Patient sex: M
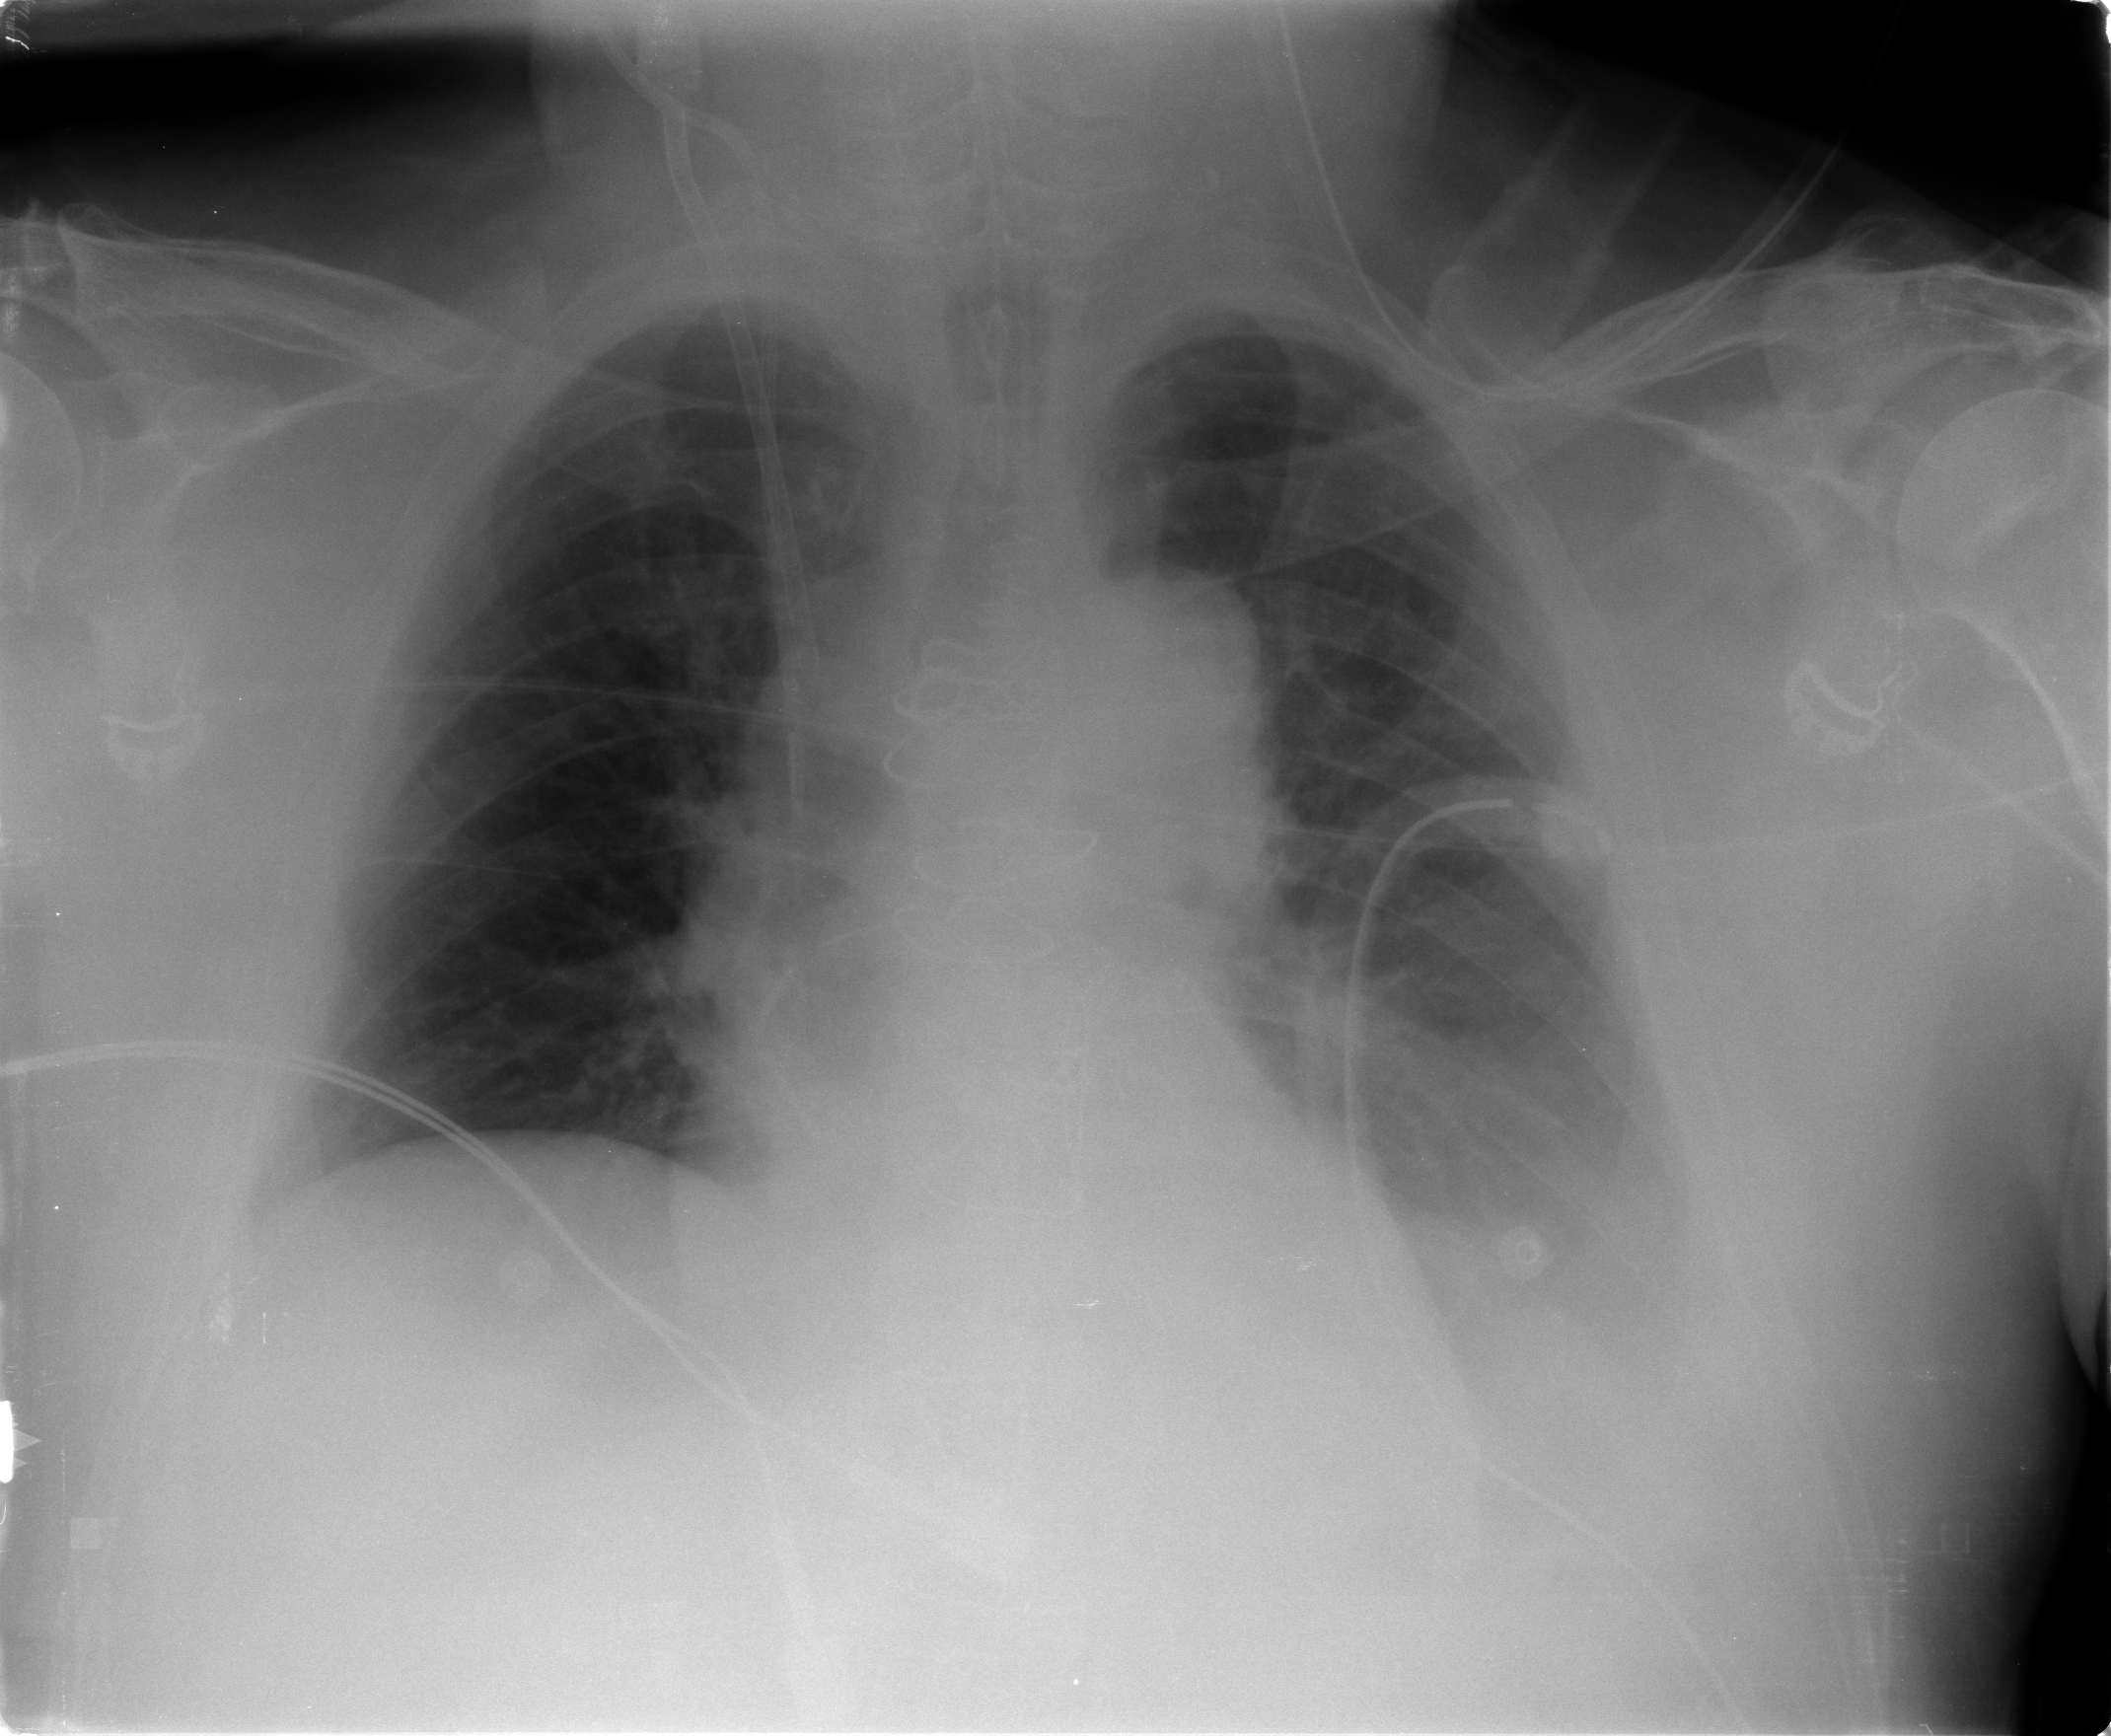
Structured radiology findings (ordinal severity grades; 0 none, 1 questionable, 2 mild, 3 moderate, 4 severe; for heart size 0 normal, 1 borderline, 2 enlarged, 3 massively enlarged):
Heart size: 0
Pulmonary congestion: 2
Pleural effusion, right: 0
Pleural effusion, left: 2
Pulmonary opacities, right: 0
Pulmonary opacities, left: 0
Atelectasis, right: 2
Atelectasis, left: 2